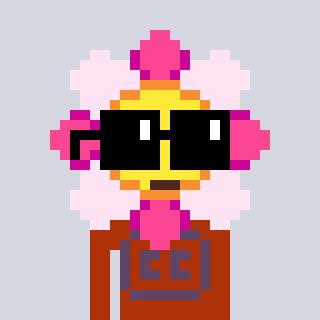
a pixel art character with square black sunglasses, a flower-shaped head and a hotbrown-colored body on a cool background